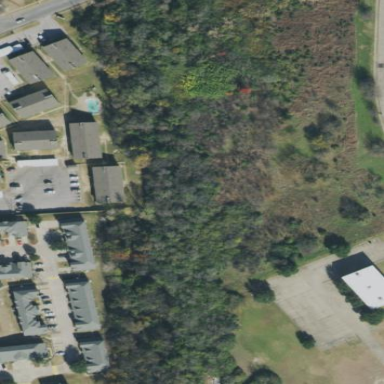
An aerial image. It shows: Grassy plot in zoning area.